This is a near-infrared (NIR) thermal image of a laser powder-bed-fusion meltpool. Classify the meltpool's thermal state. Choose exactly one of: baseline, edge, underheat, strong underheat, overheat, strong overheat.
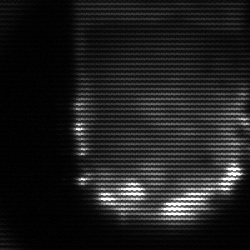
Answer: baseline